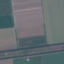
Land use / land cover: AnnualCrop